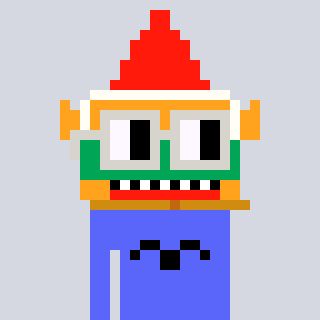
a pixel art character with square light gray glasses, a gnome-shaped head and a purple-colored body on a cool background